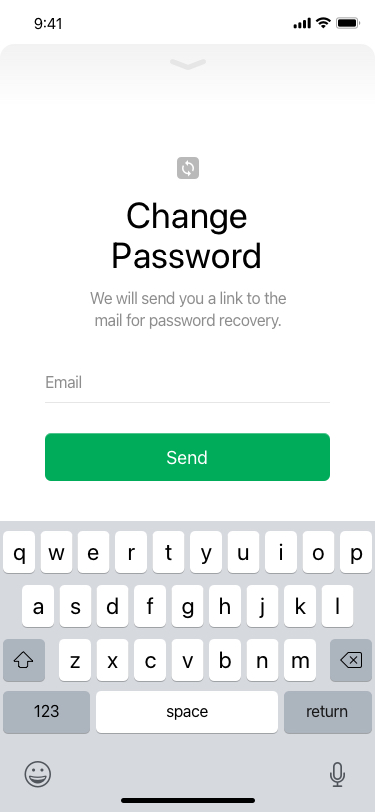
Text in this UI design:
return
space
123
m
n
b
v
c
x
z
l
k
j
h
g
f
d
s
a
p
o
i
u
y
t
r
e
w
q
Send
Email
We will send you a link to the mail for password recovery.
Change
Password
KK
9:41 AM